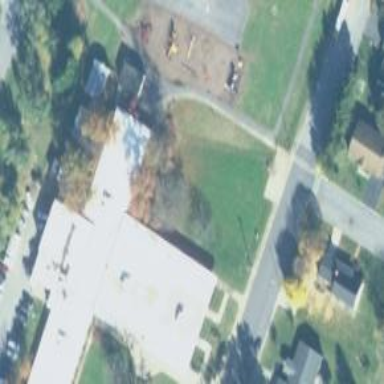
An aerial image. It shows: School.